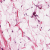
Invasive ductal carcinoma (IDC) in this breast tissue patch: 0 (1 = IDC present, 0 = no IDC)